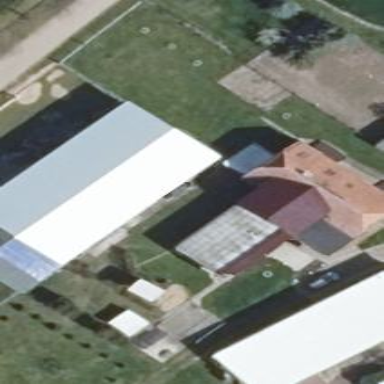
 half-hipped roof that is oriented along its structure."